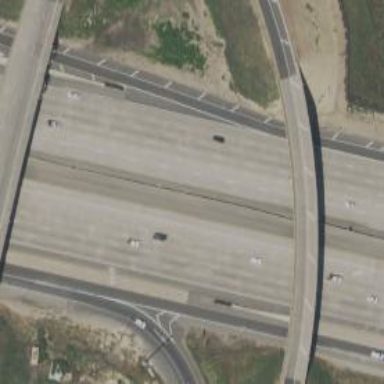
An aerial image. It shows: Motorway junction.